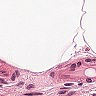
Metastatic tissue present: no